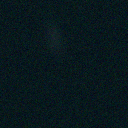
Screen state: off